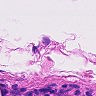
Metastatic tissue present: no